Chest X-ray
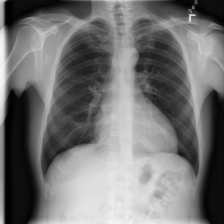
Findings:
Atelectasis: negative
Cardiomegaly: negative
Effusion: negative
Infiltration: negative
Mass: negative
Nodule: negative
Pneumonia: negative
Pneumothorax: negative
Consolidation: negative
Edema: negative
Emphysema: negative
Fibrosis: negative
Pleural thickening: negative
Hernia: negative